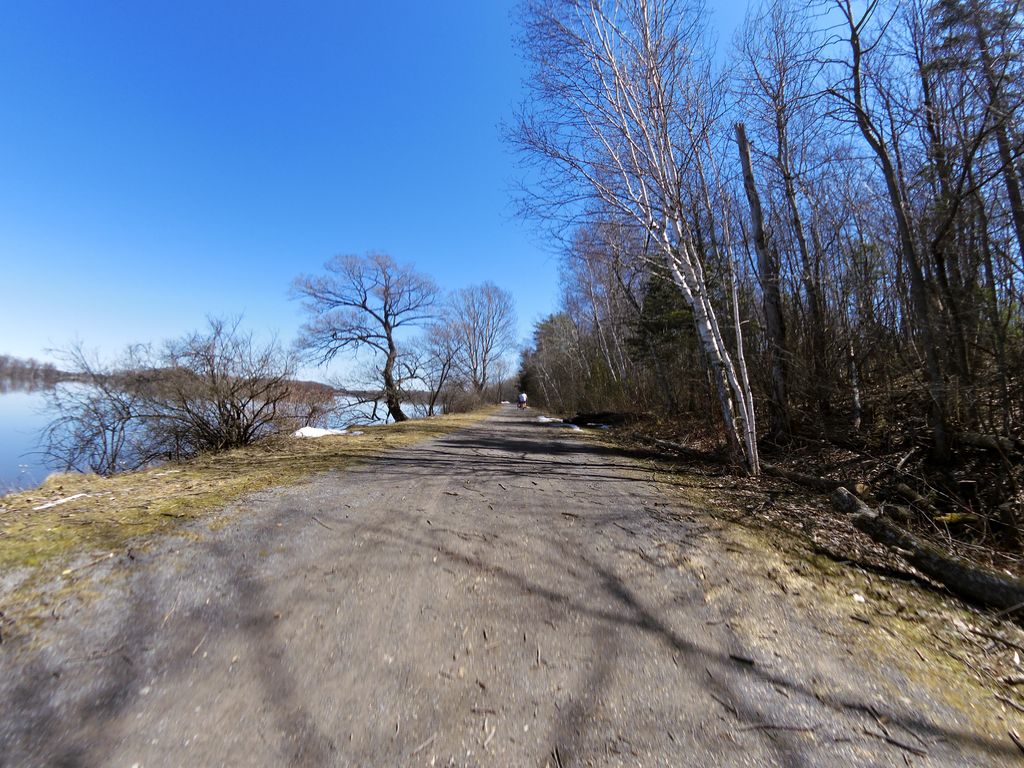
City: ottawa-gatineau